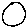
Label: circle